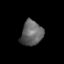
Tissue: prostate
Cell type: T cells
Senescence score: 0.3154
Nuclear area (px): 530
Mean DAPI intensity: 100.981